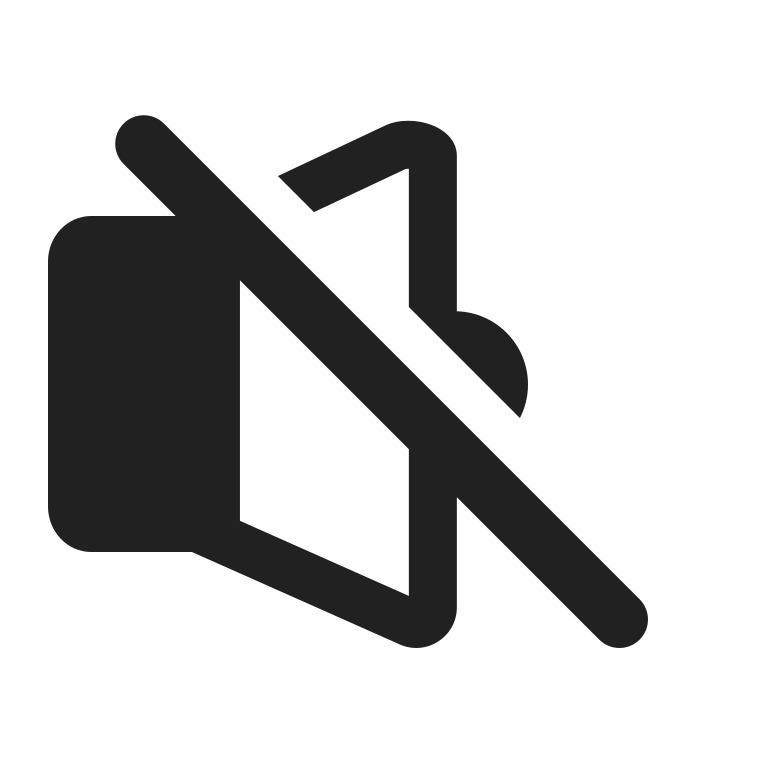
muted speaker high contrast